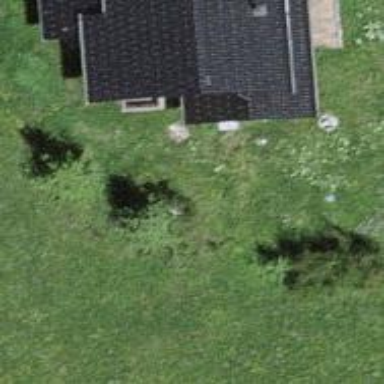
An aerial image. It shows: Simple house.